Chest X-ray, AP view. Patient: 42 years old, sex M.
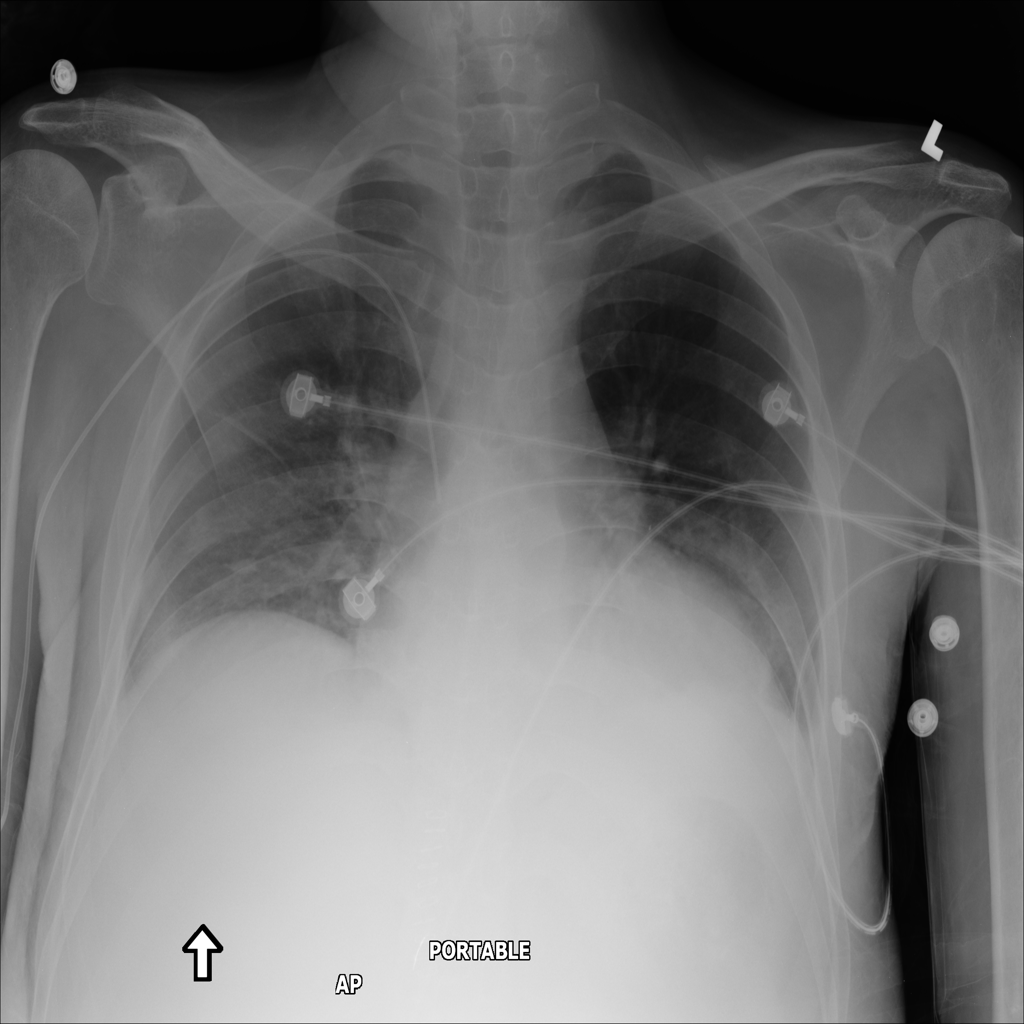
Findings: Atelectasis, Infiltration